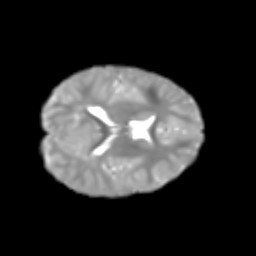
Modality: T2w
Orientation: axial
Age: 7
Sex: male
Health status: healthy